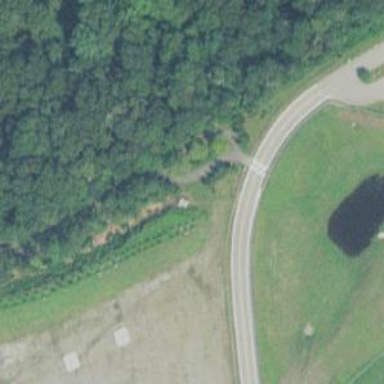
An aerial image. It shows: Asphalt cycleway.